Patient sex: M
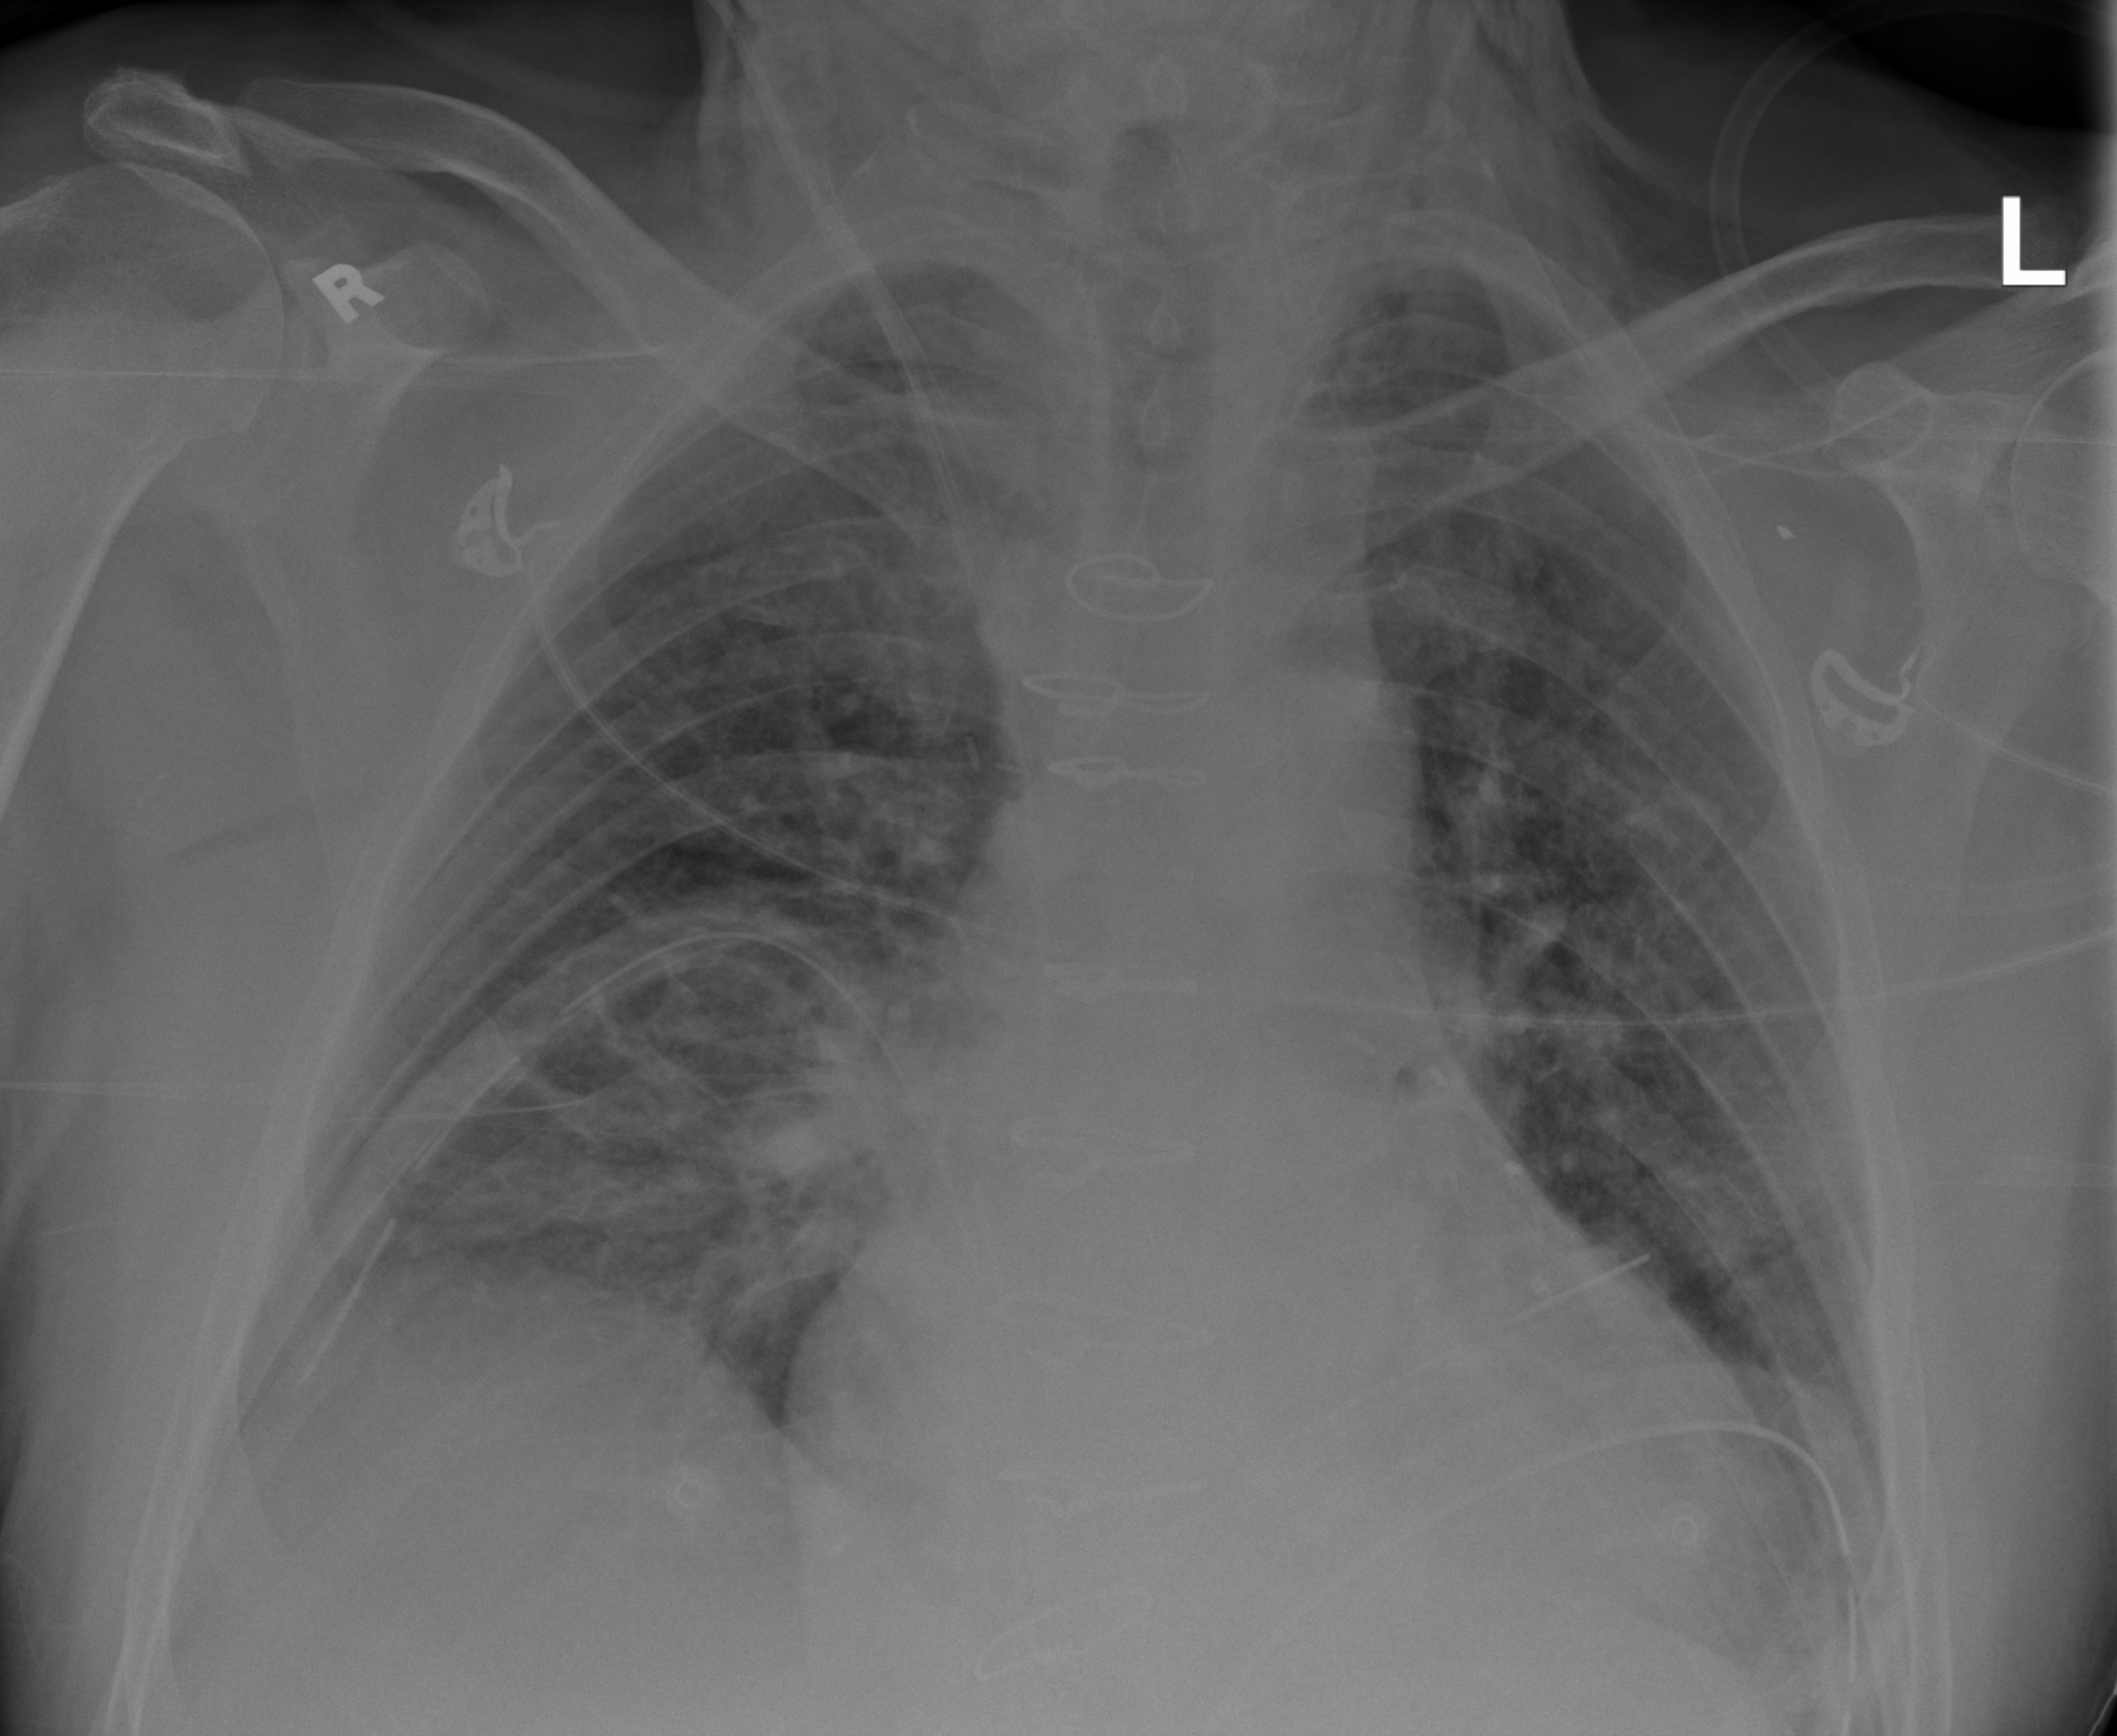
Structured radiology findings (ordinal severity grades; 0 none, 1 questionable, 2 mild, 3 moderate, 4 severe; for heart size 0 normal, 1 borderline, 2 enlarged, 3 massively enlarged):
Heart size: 1
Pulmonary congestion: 2
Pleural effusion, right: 2
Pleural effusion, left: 0
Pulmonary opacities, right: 2
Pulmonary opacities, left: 1
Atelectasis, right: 2
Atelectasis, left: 2